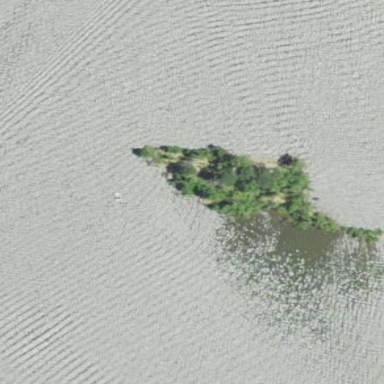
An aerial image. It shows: Islet.